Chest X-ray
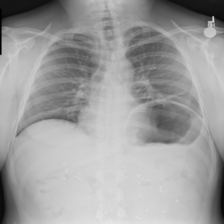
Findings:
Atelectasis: negative
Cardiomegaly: negative
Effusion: negative
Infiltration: negative
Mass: negative
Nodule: negative
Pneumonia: negative
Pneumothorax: negative
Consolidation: negative
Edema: negative
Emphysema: negative
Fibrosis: positive
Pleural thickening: negative
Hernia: negative